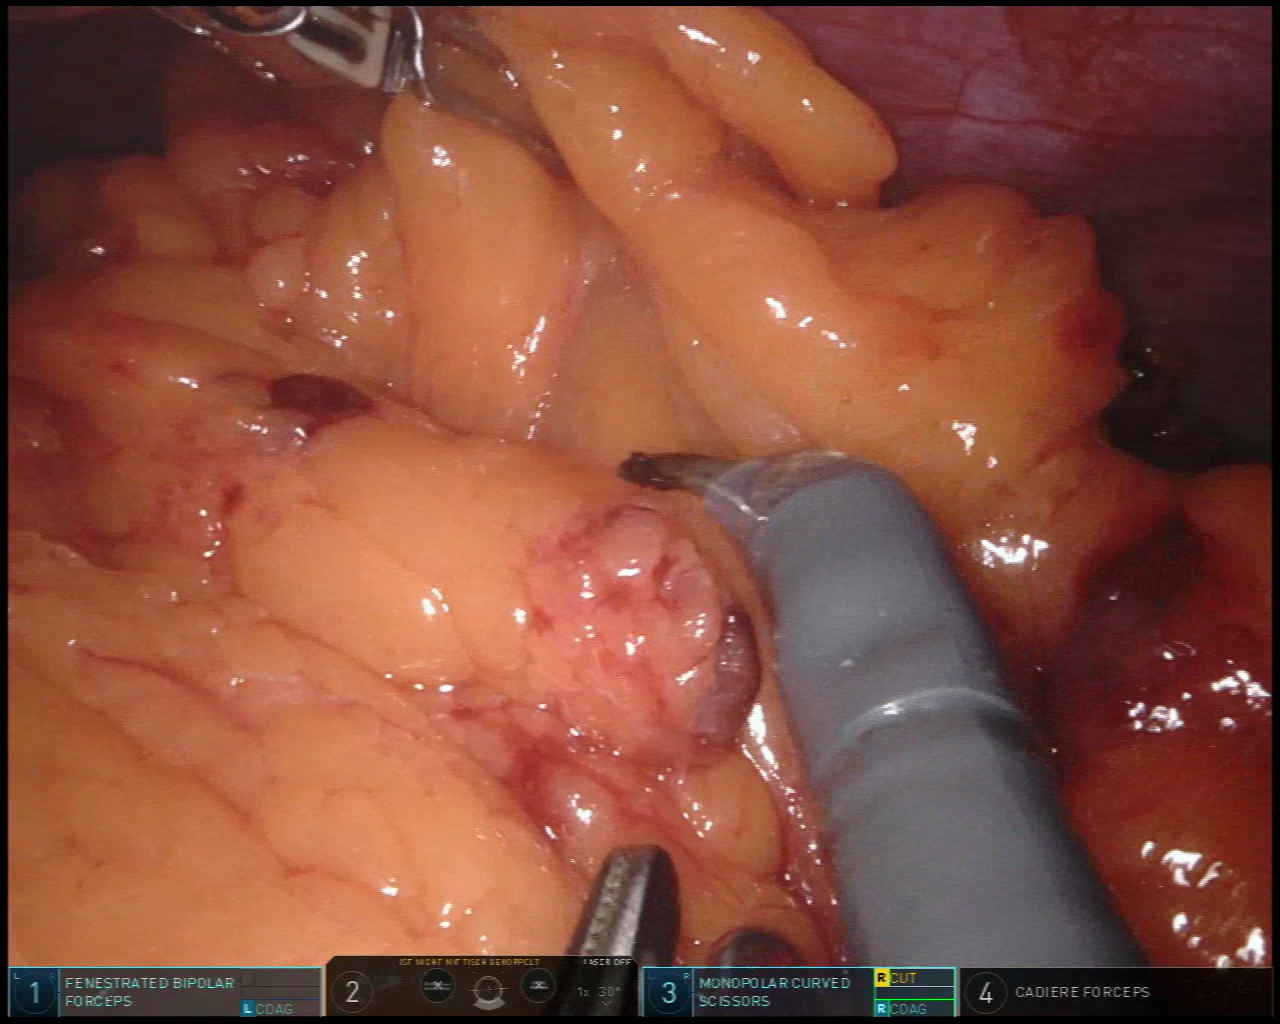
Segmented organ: abdominal_wall
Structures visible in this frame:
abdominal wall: yes
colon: no
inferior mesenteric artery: no
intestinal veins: no
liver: no
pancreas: no
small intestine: no
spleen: no
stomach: no
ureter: no
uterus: no
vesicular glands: no